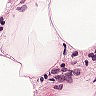
Metastatic tissue present: yes